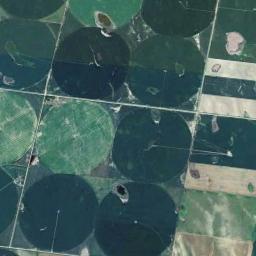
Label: circular_farmland